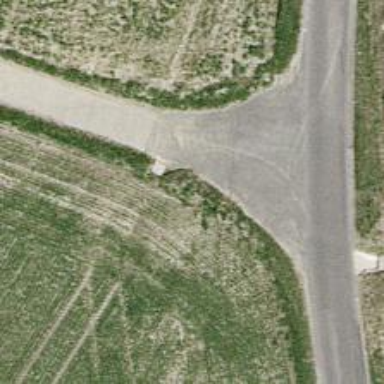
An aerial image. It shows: Well-maintained track road with grade 1 tracktype.